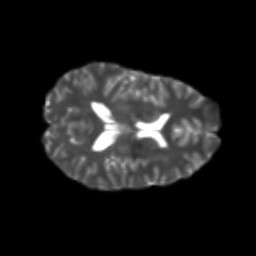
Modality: T2w
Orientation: axial
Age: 22
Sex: female
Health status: healthy
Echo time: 0.074 s